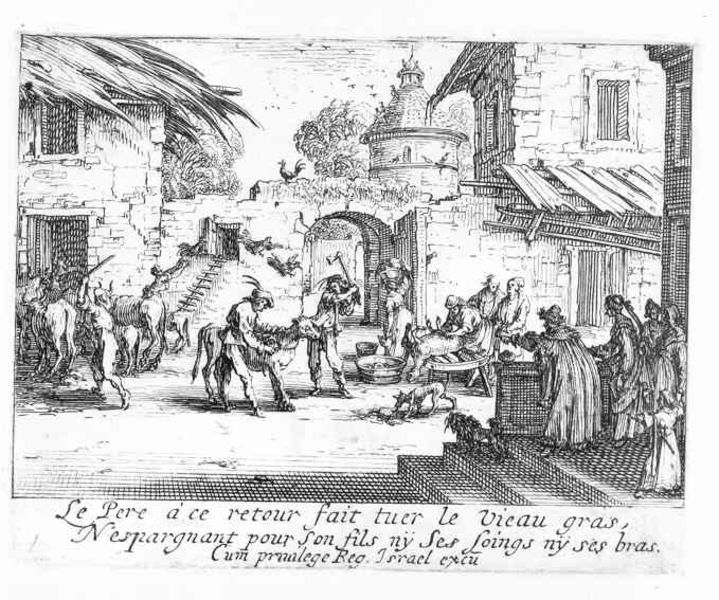
Titel: Die Vorbereitungen zum Willkommensfest für den Verlorenen Sohn
Künstler: Jacques Callot
Standort: Karlsruhe
Institution: Staatliche Kunsthalle Karlsruhe
Schlagwörter: baum, himmel, mann, vogel, weiß, frauen, menschen, stadt, fenster, frau, grau, holz, kleider, männer, schwarz, skizze, straße, stroh, szene, tür, zeichnung, dach, gebäude, haus, hund, hunde, tier, tiere, federn, stein, steine, bild, häuser, vieh, vögel, kirche, gewand, mantel, vater, alltag, bauern, esel, pferd, pferde, stock, szenerie, turm, holzschnitt, schrift, bogen, arbeiten, laufen, dorf, mauer, grafik, siebdruck, kuh, rind, hof, markt, platz, treiben, französisch, kuppel, leiter, querformat, treppe, arch, church, hat, men, people, stair, stairs, steps, white, window, women, black, einfach, france, old, robe, wall, windows, woman, inschrift, print, balken, stufen, bauer, tor, keller, tusche, scheren, metzger, schlachten, schlachter, scheune, strohdach, tauben, druck, druckgraphik, schwarzweiss, schraffur, radierung, stich, illustration, schwert, text, woodcut, buchdruck, leben, wood, axt, krankheit, food, life, man, sky, stone, tree, mittelalter, märchen, frrau, gemeinde, building, house, peasant, houses, roof, street, tower, village, death, marktplatz, trog, child, töten, wien, hahn, bottich, drawing, paper, voliere, kupferstich, beil, black and white, armut, israel, jerusalem, bock, hirte, ruin, animals, bird, dog, dogs, etching, sketch, tail, allegory, birds, cock, french, rooster, ziege, sohn, writing, ladder, dead, town, outside, peasants, rural, kalb, rinf, hühner, city, human, basket, rückkehr, doors, courtyard, ink, bricks, buildings, gate, place, watch, pencil, medieval, schmied, animal, lines, cow, cows, farm, farmer, horse, basar, outdoors, schlachtung, pen and ink, shading, bull, lithograph, goat, simple, tüt, sprichwort, humans, sprache, grimm, worker, bible, father, hatching, son, hors, market, cross hatching, stahlstich, epigramm, poor, new testament, sticj, kill, bowl, slaughter, straw, words, killing, image, hühnerstall, schlachtfest, trade, sacrifice, class, labor, ruine, chicken, hens, donkey, pigs, dorfanger, return, busy, auction, town square, hen, 1600, e, 1700, axe, 17, pig, event, butcher, crowed, balck, daily life, achse, henhouse, praint, ruin', fatted calf, calf, parable, prodigal, butchering, medival, gros, meat, le, poverty, tauebn, market place, reed, ax, thatch, corss hatching, barnyard, thatched, rampart, townsfold, local people, axle, stedt, pere, retour, butchery, vieau, peasantry, schlachtten, hahan, bäume tor, le pere, schlachttag, 중세 유럽의, 가축들은 굶어있고 사람들은 가축들을 잡는다, 중세 유럽의 풍경을 스케치 한 것 같다, s hlachtung